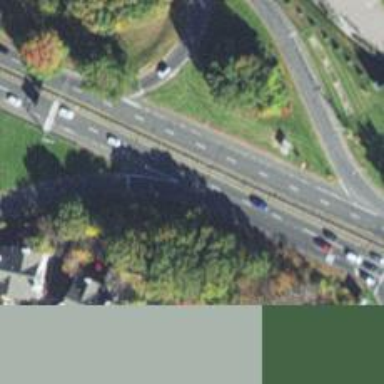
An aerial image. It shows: Trunk link highway.